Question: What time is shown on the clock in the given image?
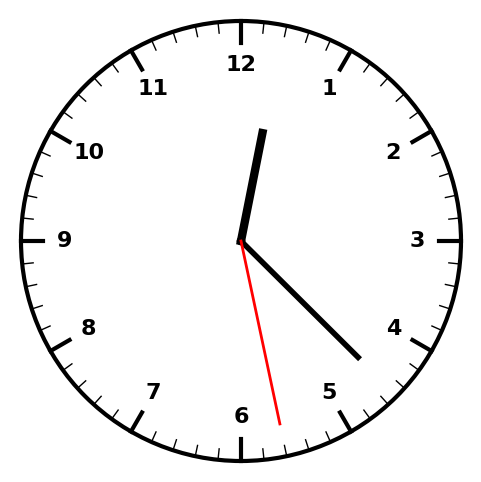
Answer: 12:22:28